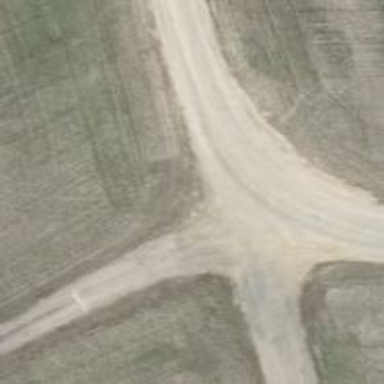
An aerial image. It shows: Gravel track with grade 2 quality.